Question: I have a comics website. A feature it has is to allow users to search comics... the search will instantly parse the input and return thumbnail results based on matching title and keywords.
Originally, the search would return all of the results, and the bounding search box would expand infinitely downward, holding every single comic result. I thought it may be a nice touch to limit the results to 4, and display a message like "load 5 remaining images" if the user chooses to do so.
If they click on that message, I wanted limiting php variable to be removed or changed.
So far, it loads with the limit, and shows a link...

'''
<?php $site = (isset($_GET['site']) ? ($_GET['site']) : null); ?>
<div id="sidebar" class="searchborder">
<!--Allow users to search for comic-->
<!--<span class="search">Search for <?php// echo (($site == "artwork") ? 'artwork' : 'a comic'); ?> </span>-->
<script type="text/javascript">
function GetSearch(mySearchString){
$.get("./scripts/search.php", {_input : mySearchString, _site : '<?php echo $site ?>'},
function(returned_data) {
$("#output").html(returned_data);
}
);
}
</script>
<center>
<table>
<tr>
<td>
<span class="search">
<img src="./images/SiteDesign/Search.png" />
<input type="text" onkeyup="GetSearch(this.value)" name="input" value="" />
<!--<input id="site" type="hidden" value="<?php// echo $site; ?>">-->
</span>
</td>
</tr>
</table>
</center>
<span id="output"> </span>
</div>
'''
---
'''
<?php
//Query all images:
include 'dbconnect.php';
$site = $_GET['_site'];
$input = (isset($_GET['_input']) ? ($_GET['_input']) : 0);
$siteChoice = (isset($_GET['_choice']) ? ($_GET['_choice']) : $site);
$start = (isset($_GET['_start']) ? ($_GET['_start']) : null);
echo "start: " . $start;
//if user goes to hittingtreeswithsticks.com... no "site" value will be set... so I need to set one
if ($site == null) {
$site = "comics";
}
if ($siteChoice == "artwork") {
$sql = "SELECT id, title, keywords, thumb FROM artwork";
$thumbpath = "./images/Artwork/ArtThumbnails/";
}
else if ($siteChoice == "comics") {
$sql = "SELECT id, title, keywords, thumb FROM comics";
$thumbpath = "./images/Comics/ComicThumbnails/";
}
else {
$sql = "SELECT id, title, keywords, thumb FROM $site";
if ($site == "artwork") {
$thumbpath = "./images/Artwork/ArtThumbnails/";
}
else {
$thumbpath = "./images/Comics/ComicThumbnails/";
}
}
/* For this to work, need all comics replicated in an "All Comics" file along with "All Thumbnails"
else {
$sql = "SELECT id, title, thumb FROM comics
UNION
SELECT id, title, thumb FROM artwork";
$thumbpath = "./images/AllThumbnails/";
}*/
$imgpaths = $mysqli->query($sql);
mysqli_close($mysqli);
$idresult = array();
$imgresult = array();
$thumbresult = array();
//CHECK IF $INPUT == IMAGE PATH
if (strlen($input) > 0)
{
while ($row = $imgpaths->fetch_assoc())
{
//query against key words, not the image title (no one will remember the title)
if (stripos($row['keywords'], $input) !== false || strtolower($input)==strtolower(substr($row['title'],0,strlen($input))))
//if (strtolower($input)==strtolower(substr($row['title'],0,strlen($input))))
{
array_push($idresult, $row['id']);
array_push($imgresult, $row['title']);
array_push($thumbresult, $row['thumb']);
}
}
//ECHO RESULTS ARRAY
if(count($imgresult) == 0)
{
echo "<p>no suggestions</p>";
}
else
{
echo "<ul>";
$k = 0;
$max = 4;
if (count($imgresult) > $max) {
while ($k < count($imgresult) && $k < $max)
{
echo '<li>
<span class="sidebarimages"><a href=".?action=viewimage&site=' . $siteChoice . '&id=' . $idresult[$k] . '">
<img src="./scripts/thumber.php?img=.'.$thumbpath.$thumbresult[$k].'&mw=90&mh=90"/></a></span>
</li>';
$k++;
}
$difference = count($imgresult)-$k;
echo "<br/><i><a href='.?action=homepage&site=" . $siteChoice . "&start=4' class='loadSearch'>load " . $difference . " more result" . (($difference != 1) ? 's' : '') . "... </a></i>";
}
else {
while ($k < count($imgresult))
{
echo '<li>
<span class="sidebarimages"><a href=".?action=viewimage&site=' . $siteChoice . '&id=' . $idresult[$k] . '">
<img src="./scripts/thumber.php?img=.'.$thumbpath.$thumbresult[$k].'&mw=90&mh=90"/></a></span>
</li>';
$k++;
}
}
echo "</ul>";
}
}
?>
<script type="text/javascript">
$(".loadSearch").click(function() {
//alert("Test");
$.get("./search.php", {_start : 4},
function (returned_data) {
$("#moreResults").html(returned_data);
}
);
});
</script>
'''
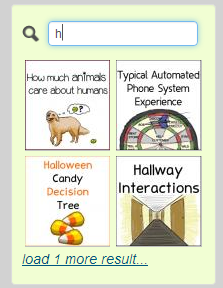
Answer: I ended up going with jquery show and hide functions.
'''
//ECHO RESULTS ARRAY
if(count($imgresult) == 0)
{
echo "<p>no suggestions</p>";
}
else
{
echo "<ul>";
$k = 0;
$max = 4;
while ($k < count($imgresult) && $k < $max)
{
echo '<li>
<span class="sidebarimages"><a href=".?action=viewimage&site=' . $siteChoice . '&id=' . $idresult[$k] . '">
<img src="./scripts/thumber.php?img=.'.$thumbpath.$thumbresult[$k].'&mw=90&mh=90"/></a></span>
</li>';
$k++;
}
$difference = count($imgresult)-$k;
echo '<div id="moreResults">';
while ($k < count($imgresult))
{
echo '<li>
<span class="sidebarimages"><a href=".?action=viewimage&site=' . $siteChoice . '&id=' . $idresult[$k] . '">
<img src="./scripts/thumber.php?img=.'.$thumbpath.$thumbresult[$k].'&mw=90&mh=90"/></a></span>
</li>';
$k++;
}
echo '</div>';
if (count($imgresult) > $max) {
?>
<br /><a href="#" id="showMore">Load <?php echo $difference; ?> more result<?php echo (($difference != 1) ? 's' : ''); ?>...</a>
<?php
}
echo "</ul>";
}
}
'''
'''
<script type="text/javascript">
$("#moreResults").hide();
$("#showMore").click(function() {
$("#moreResults").show();
$("#showMore").hide();
});
'''